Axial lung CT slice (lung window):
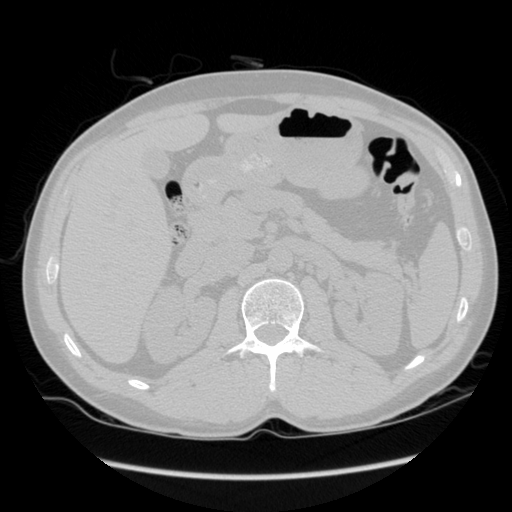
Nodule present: no